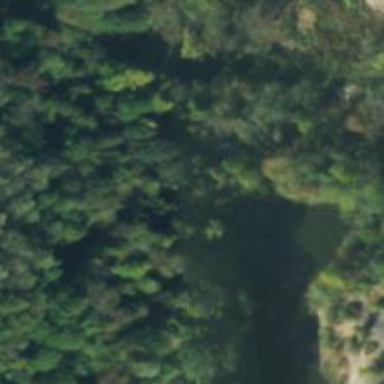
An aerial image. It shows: Pond surrounded by natural water.